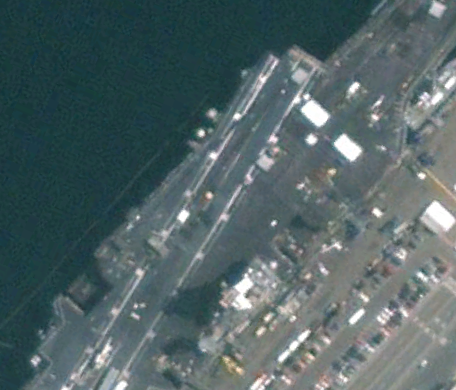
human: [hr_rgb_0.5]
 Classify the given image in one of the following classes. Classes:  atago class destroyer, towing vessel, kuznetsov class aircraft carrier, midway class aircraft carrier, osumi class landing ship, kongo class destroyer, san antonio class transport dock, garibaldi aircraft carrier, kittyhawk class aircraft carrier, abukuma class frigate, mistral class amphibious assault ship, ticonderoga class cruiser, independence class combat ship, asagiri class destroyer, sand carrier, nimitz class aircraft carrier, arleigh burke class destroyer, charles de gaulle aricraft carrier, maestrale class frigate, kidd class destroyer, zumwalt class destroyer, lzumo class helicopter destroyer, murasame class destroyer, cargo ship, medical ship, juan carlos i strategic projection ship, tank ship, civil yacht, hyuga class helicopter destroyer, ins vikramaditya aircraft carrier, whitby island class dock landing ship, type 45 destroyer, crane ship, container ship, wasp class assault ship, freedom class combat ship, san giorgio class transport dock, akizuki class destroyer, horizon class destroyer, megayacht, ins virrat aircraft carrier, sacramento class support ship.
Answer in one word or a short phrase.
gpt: Nimitz class aircraft carrier